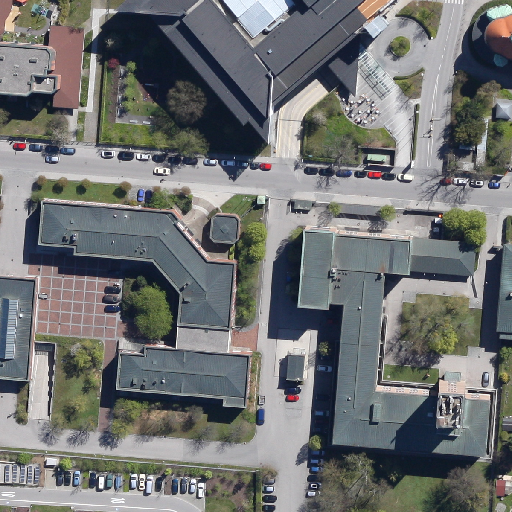
Referring expression: sidewalk